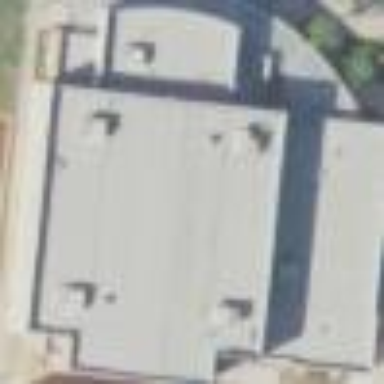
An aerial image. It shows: School building.